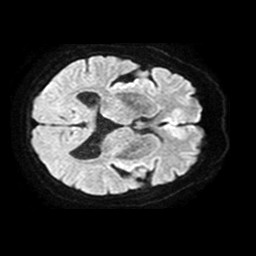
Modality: TRACE
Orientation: axial
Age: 59
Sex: female
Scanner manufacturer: philips
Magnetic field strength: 1.5 T
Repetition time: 3.679 s
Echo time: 0.09411 s